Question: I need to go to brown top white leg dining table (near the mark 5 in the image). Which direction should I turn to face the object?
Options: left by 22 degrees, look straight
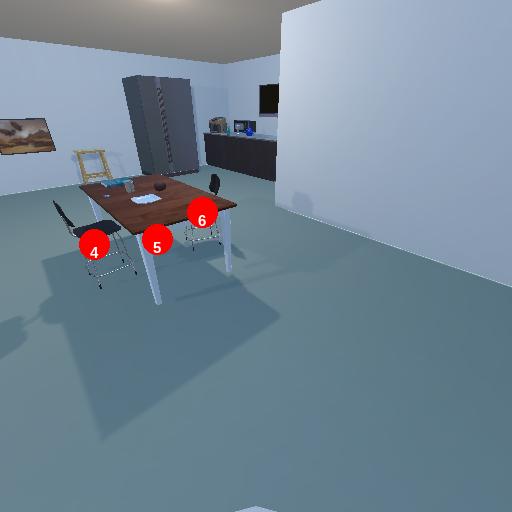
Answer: left by 22 degrees